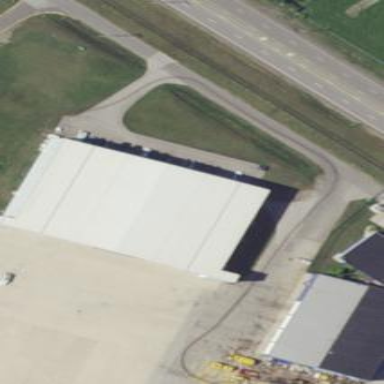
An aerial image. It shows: Hangar at the airport.